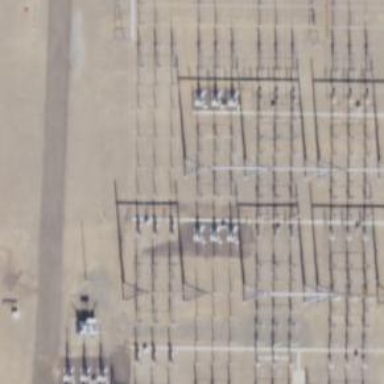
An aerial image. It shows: Switch used for power control.